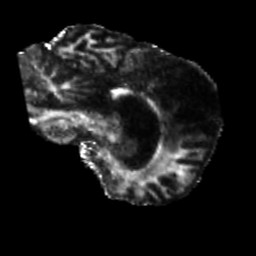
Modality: FA
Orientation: sagittal
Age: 49
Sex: male
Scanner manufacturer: siemens
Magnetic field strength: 3 T
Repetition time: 5.25 s
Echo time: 0.08 s